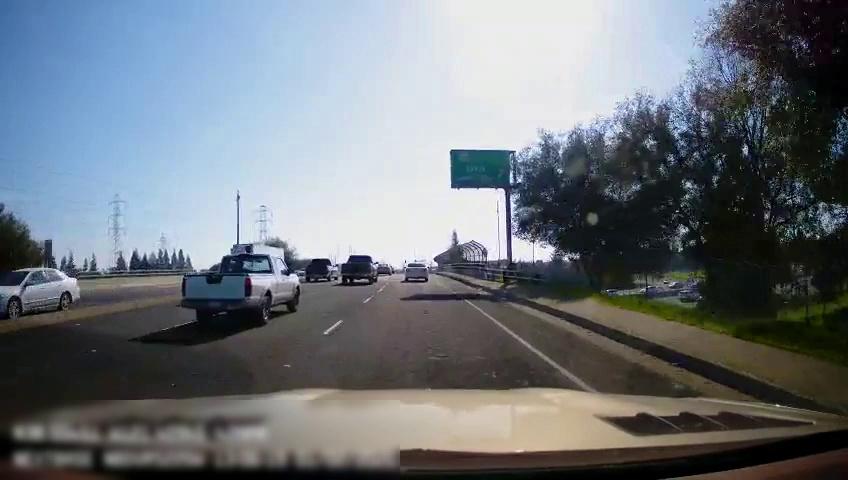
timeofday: Day
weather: Sunny
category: Drivable Space
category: Drivable Space
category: Vehicles | Other LV
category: Vehicles | Truck
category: Vehicles | Truck
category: Vehicles | Truck
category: Vehicles | Car
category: Vehicles | Car
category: Vehicles | Car
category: Lanes | Current Lane
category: Lanes | Current Lane
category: Lanes | Alternate Lane
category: Lanes | Alternate Lane
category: Traffic | Signs